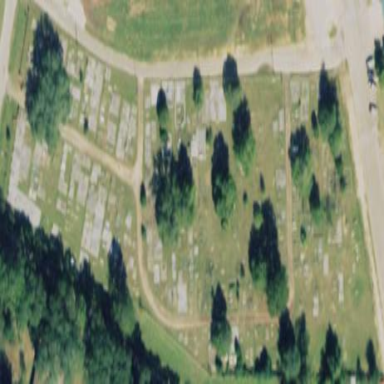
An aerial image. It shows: Cemetery.